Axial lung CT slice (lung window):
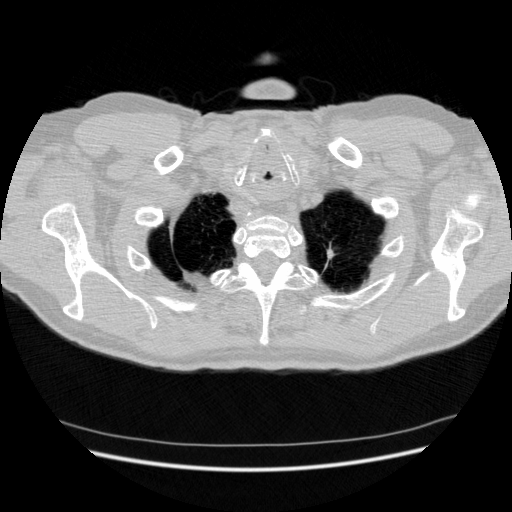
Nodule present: no